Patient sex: M
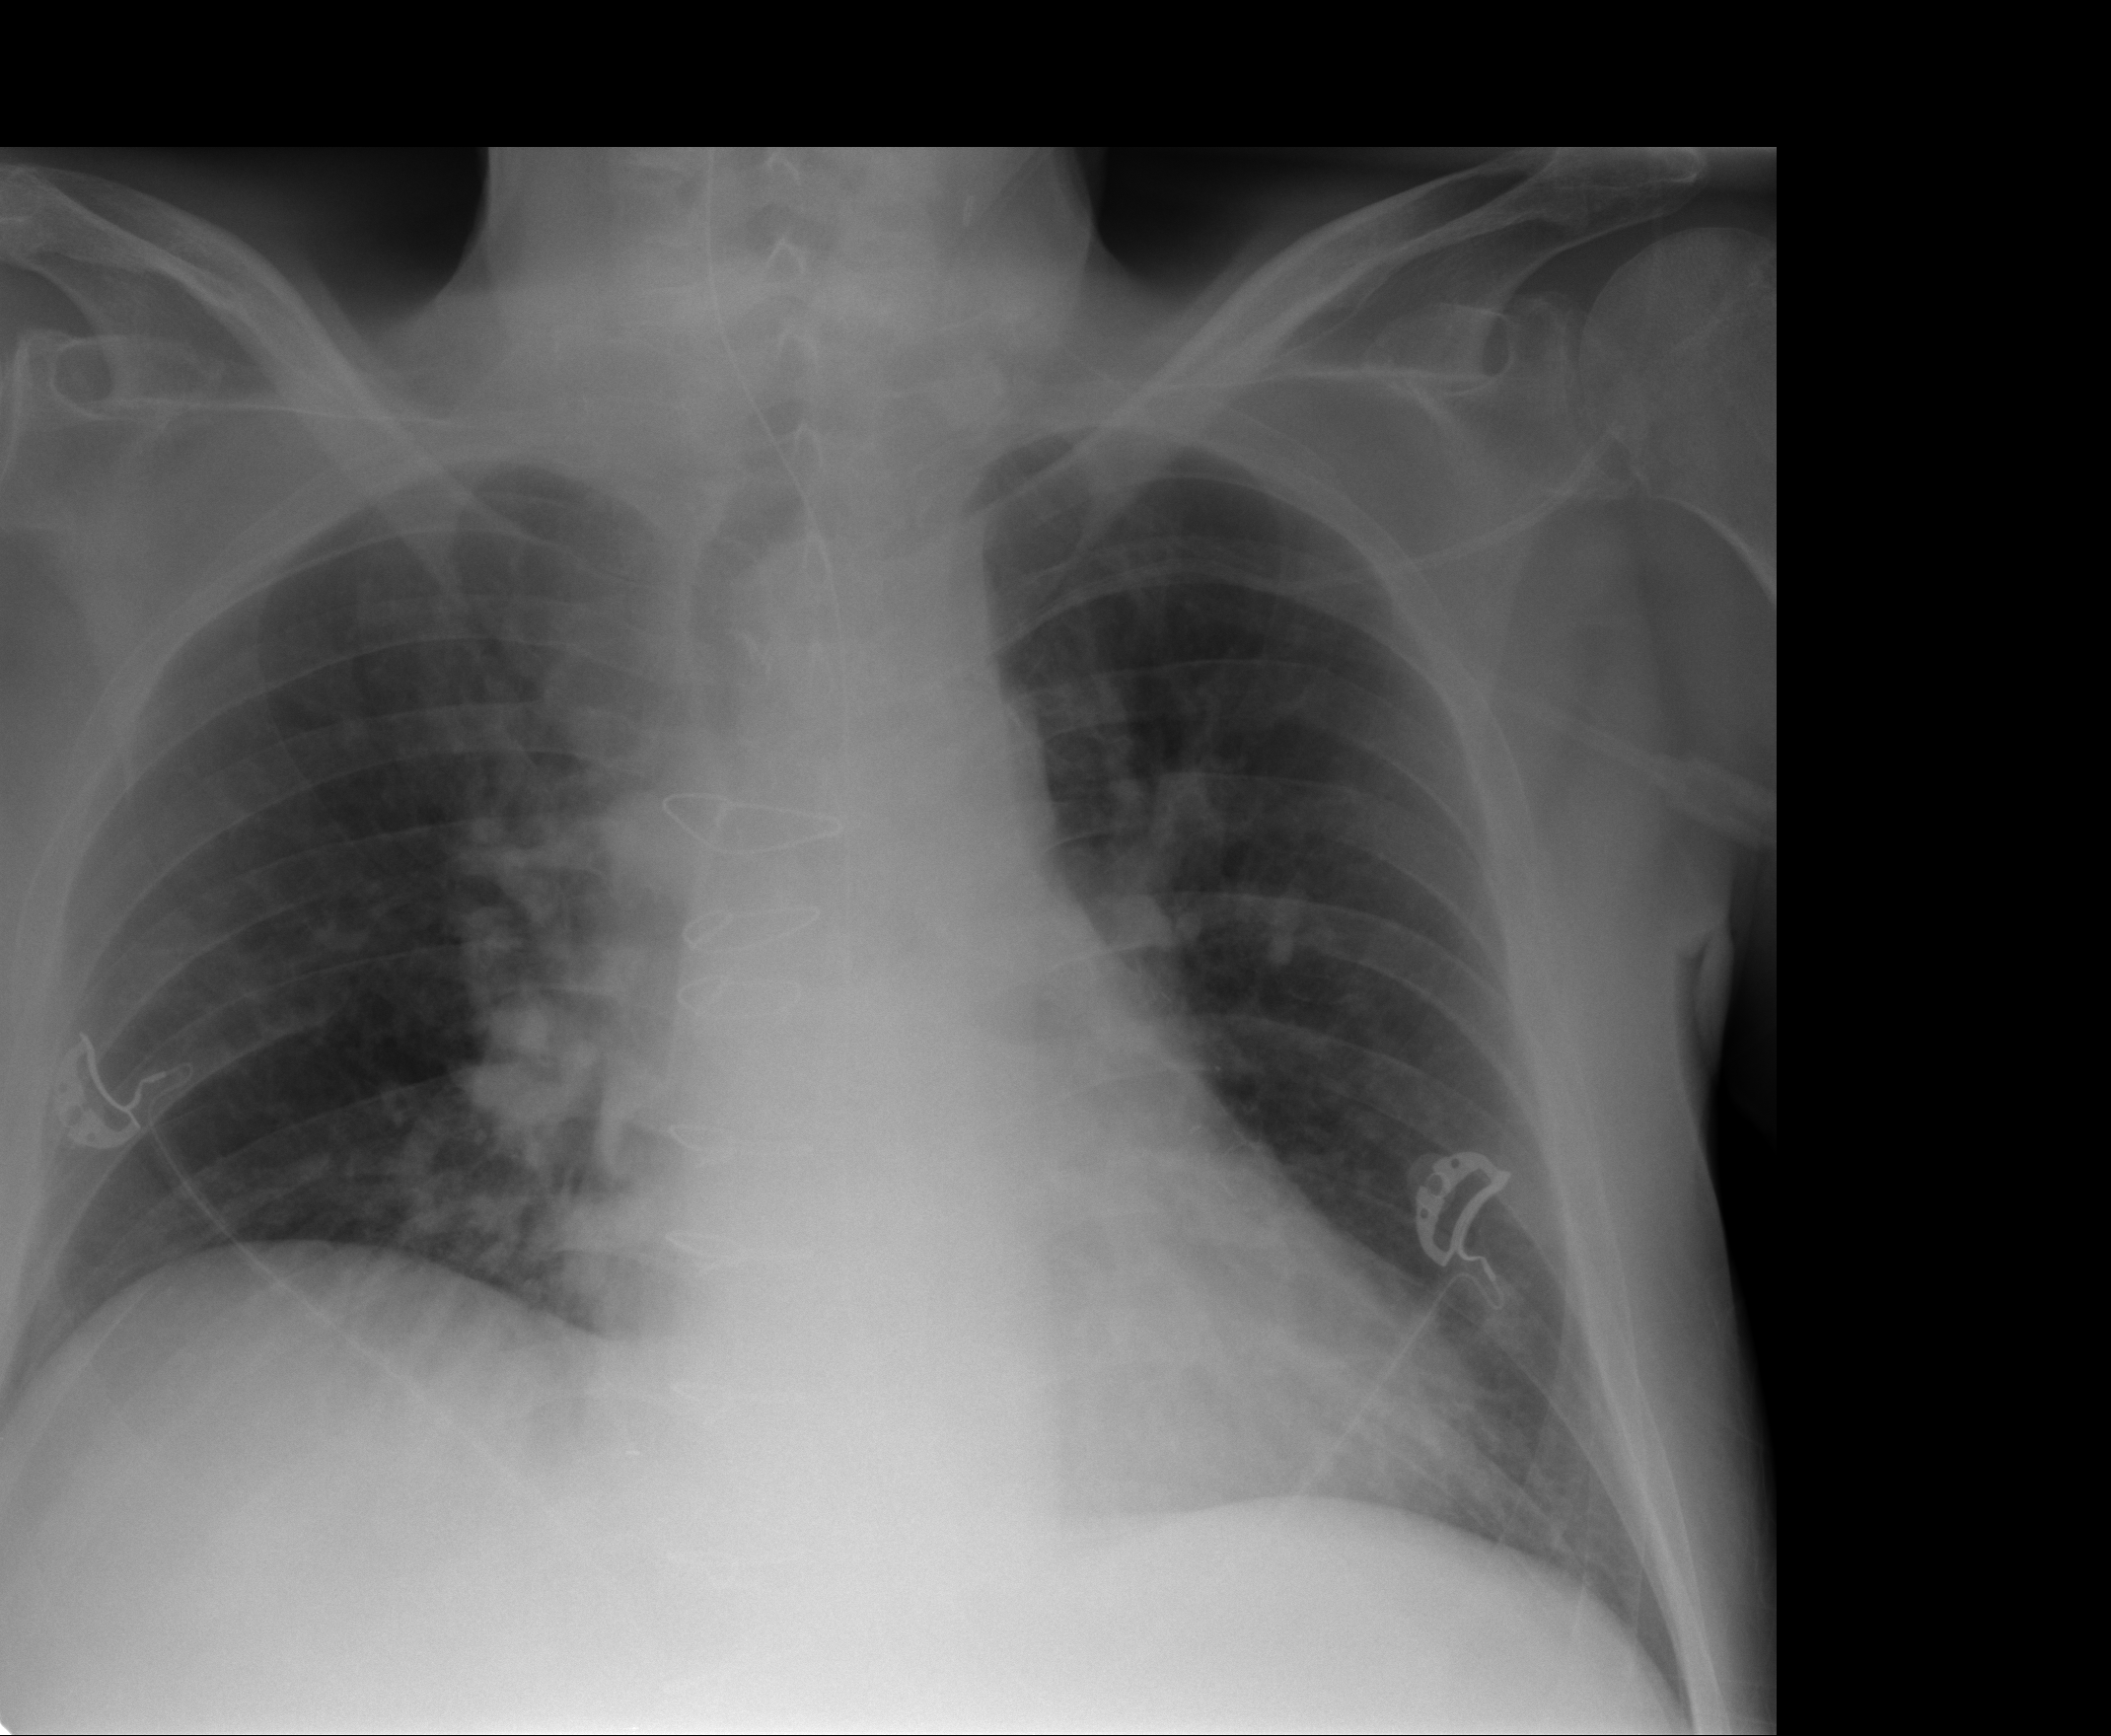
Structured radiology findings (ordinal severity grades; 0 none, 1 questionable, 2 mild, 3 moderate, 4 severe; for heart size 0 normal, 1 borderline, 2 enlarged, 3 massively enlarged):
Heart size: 0
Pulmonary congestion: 1
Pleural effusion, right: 0
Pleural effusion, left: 0
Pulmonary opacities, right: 0
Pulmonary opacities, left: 0
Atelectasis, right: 0
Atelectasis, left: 0